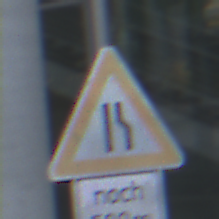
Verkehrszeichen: EinseitigVerengteFahrbahnRechts
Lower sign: LaengeEinerStrecke3
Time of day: SunriseSunset
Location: Outdoor (Urban)
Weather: PartlyCloudy
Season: NotSpecified
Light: Natural